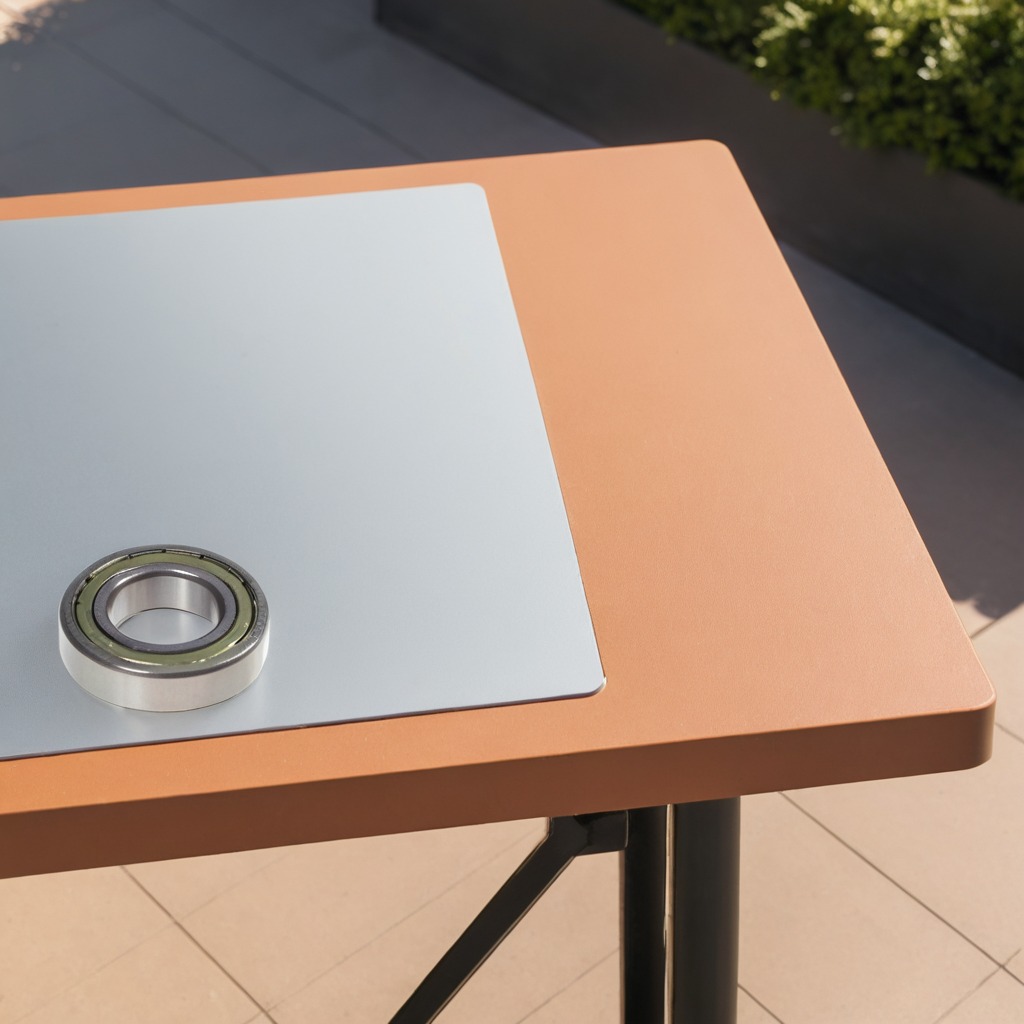
A metal ball bearing is lying on the table.